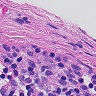
Metastatic tissue present: no